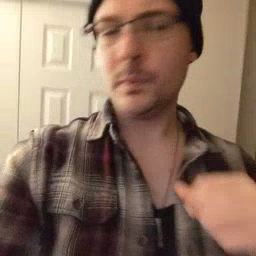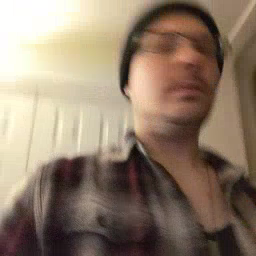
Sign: radio